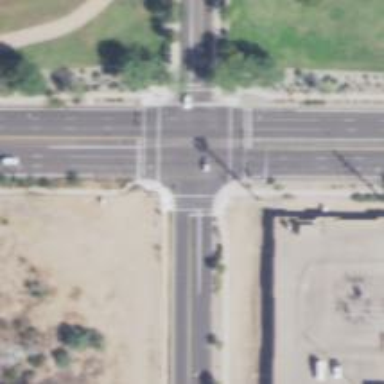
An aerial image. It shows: Solid stop line on the road marking.